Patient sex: M
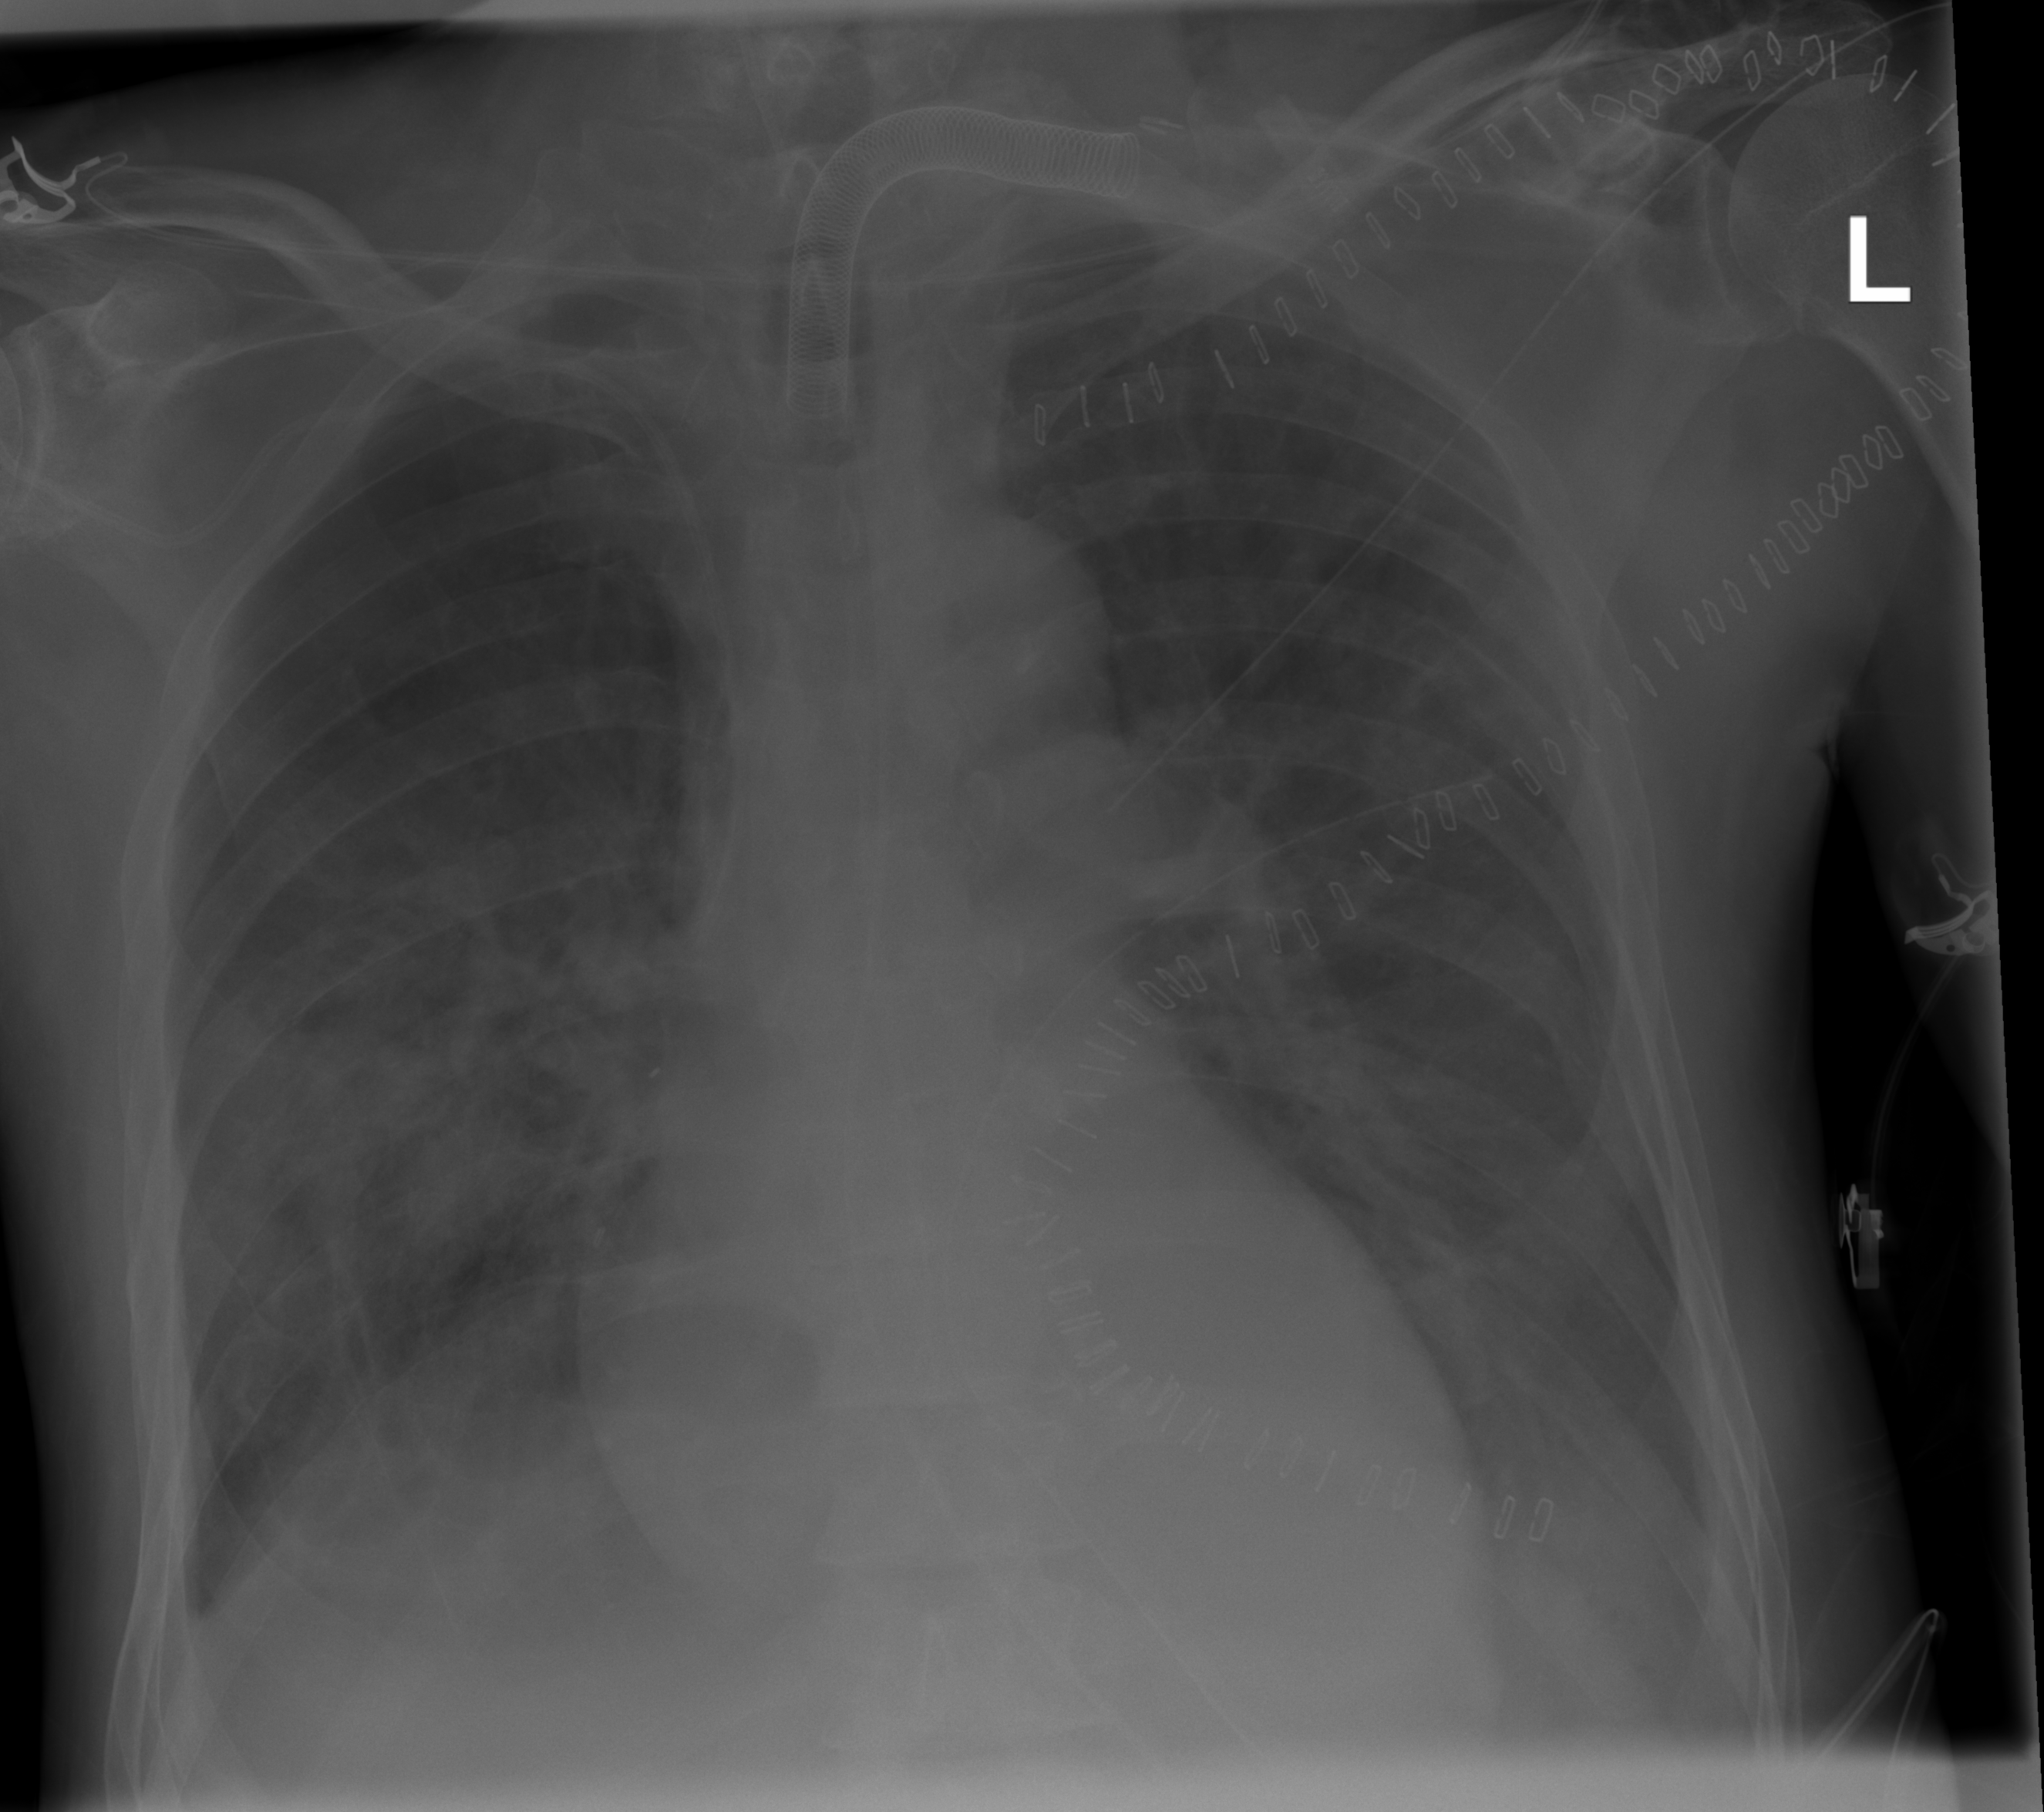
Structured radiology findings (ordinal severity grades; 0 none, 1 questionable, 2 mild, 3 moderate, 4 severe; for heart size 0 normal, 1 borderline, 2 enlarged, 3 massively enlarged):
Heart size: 0
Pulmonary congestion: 2
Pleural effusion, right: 0
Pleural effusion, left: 2
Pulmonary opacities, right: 2
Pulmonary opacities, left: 2
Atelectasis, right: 2
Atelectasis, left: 2